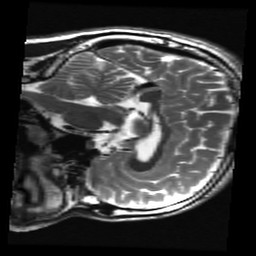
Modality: T2w
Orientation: sagittal
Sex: male
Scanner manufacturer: ge
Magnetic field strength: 3 T
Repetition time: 5 s
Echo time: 0.1012 s